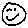
Label: smiley face